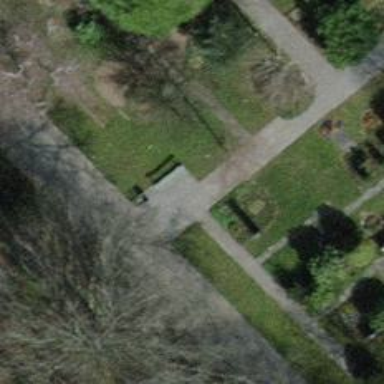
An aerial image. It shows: Bench.